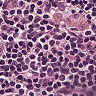
Metastatic tissue present: no